Interaction volume radius: 5 \u00c5
Interaction volume height: 20 \u00c5
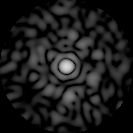
Disorder parameter: 0.8363